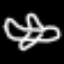
Label: airplane